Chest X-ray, AP view. Patient: 10 years old, sex M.
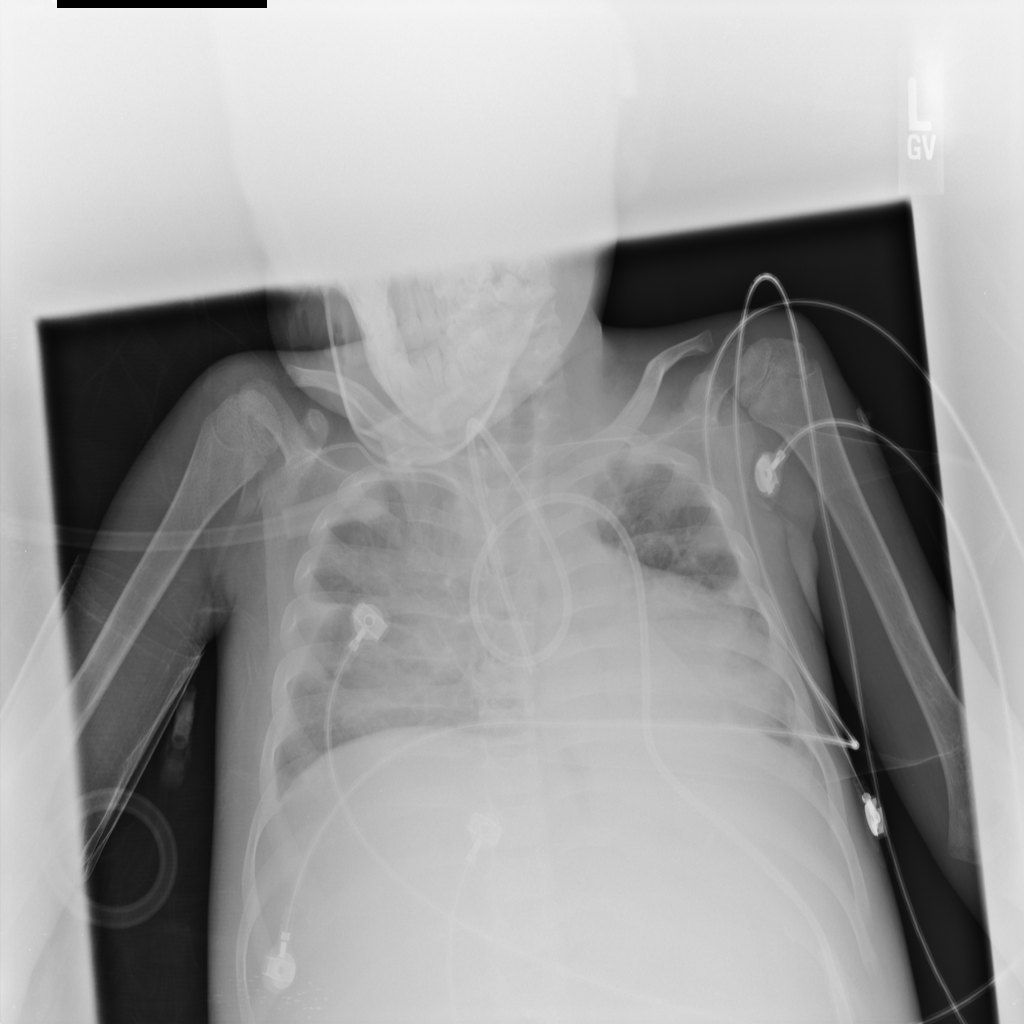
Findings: No Finding